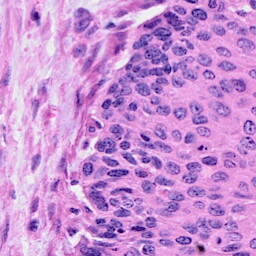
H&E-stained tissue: Cervix